Brain MRI, t2w sequence, axial 2D slice.
Patient: age 28, sex M, weight 78 kg, height 1.78 m
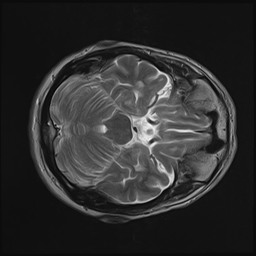